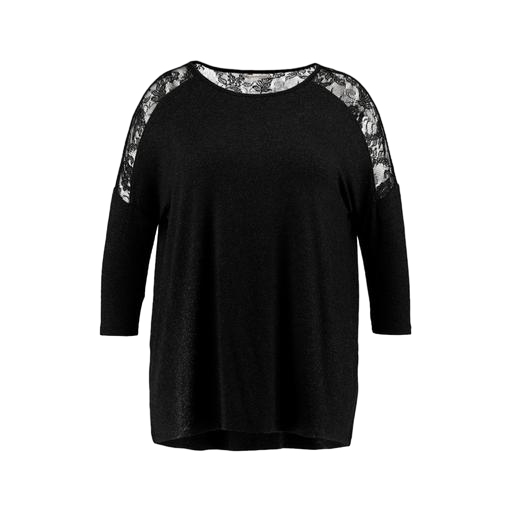
black plus size lace-yoke jersey t-shirt, black plus size printed t-shirt only macy, black three-quarter-sleeve top only macy, white background